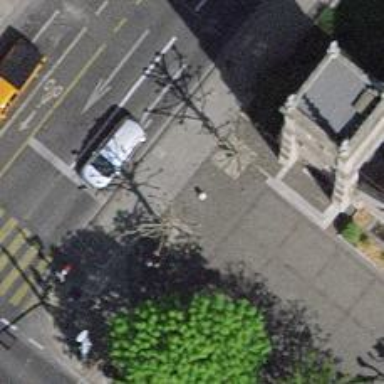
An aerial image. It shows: Bollard.